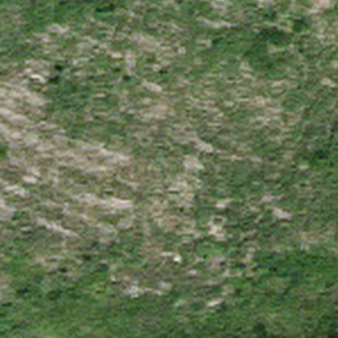
Label: other